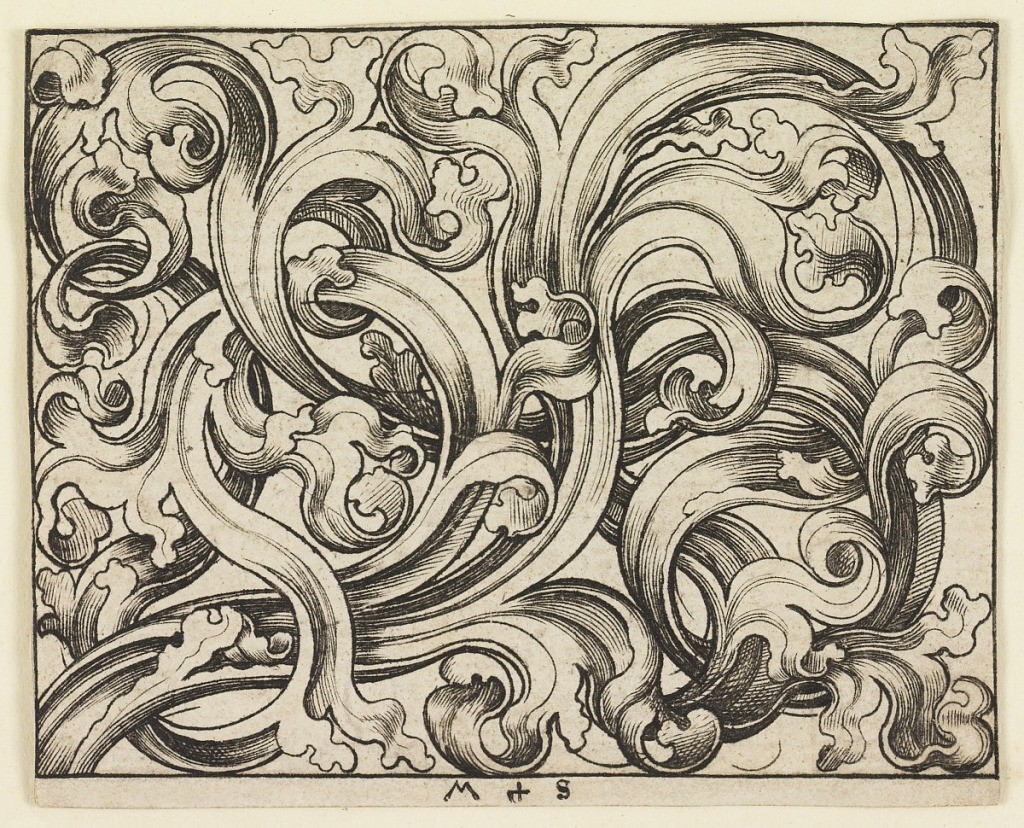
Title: Querfüllung auf hellem Grund (Horizontal Ornament)
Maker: Martin Schongauer, German, 1450–1491
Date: ca. 1470
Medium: Engraving on white paper
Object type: Print
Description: Horizontal rectangle.  The wide scroll starts from lower left rising diagonally toward upper right.  Before reaching it, the scroll descends abruptly to lower right.  The leaves of the scroll cover the entire field.  Inscribed, lower center: "M + S".